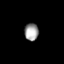
Tissue: prostate
Cell type: T cells
Senescence score: 0.3143
Nuclear area (px): 239
Mean DAPI intensity: 156.485